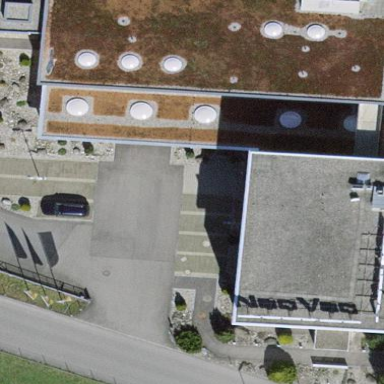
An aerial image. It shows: Commercial building.